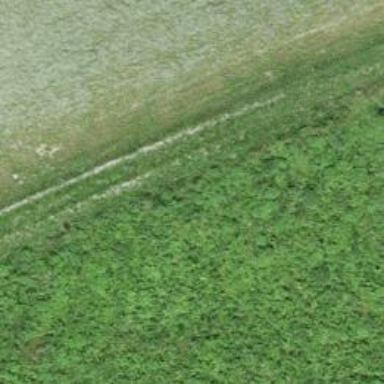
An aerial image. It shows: Grass track road with grade 5 tracktype.